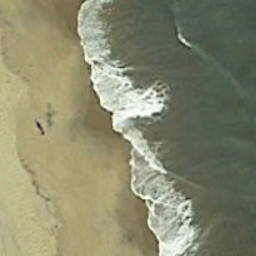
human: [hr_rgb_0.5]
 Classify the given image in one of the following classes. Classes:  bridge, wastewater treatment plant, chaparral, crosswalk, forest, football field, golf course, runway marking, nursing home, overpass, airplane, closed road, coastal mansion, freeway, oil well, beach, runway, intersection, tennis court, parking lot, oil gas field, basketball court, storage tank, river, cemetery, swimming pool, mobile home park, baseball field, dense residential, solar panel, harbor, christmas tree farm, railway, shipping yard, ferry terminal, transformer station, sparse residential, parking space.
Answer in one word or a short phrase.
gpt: beach